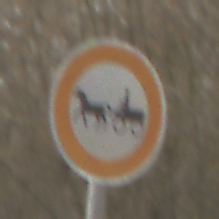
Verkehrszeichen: VerbotGespannfuhrwerke
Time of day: MorningAfternoon
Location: Outdoor (Nature)
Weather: PartlyCloudy
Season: Winter
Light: Natural